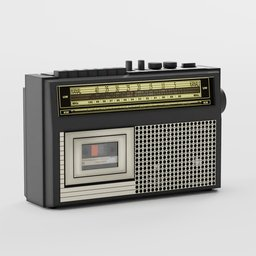
Label: electronics